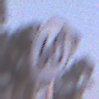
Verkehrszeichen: EndeGeschwindigkeit60
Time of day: SunriseSunset
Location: Outdoor (Nature)
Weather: Clear
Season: NotSpecified
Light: Natural